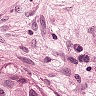
Metastatic tissue present: yes